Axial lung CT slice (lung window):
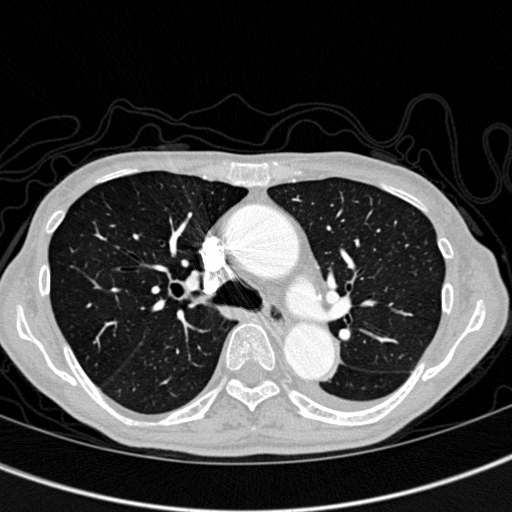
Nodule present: no